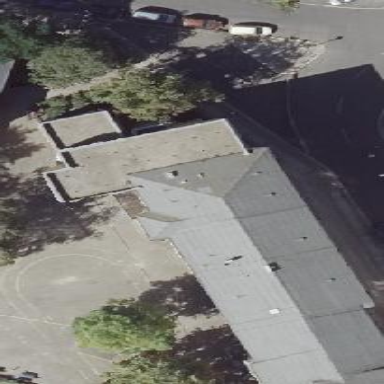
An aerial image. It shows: Part of building.